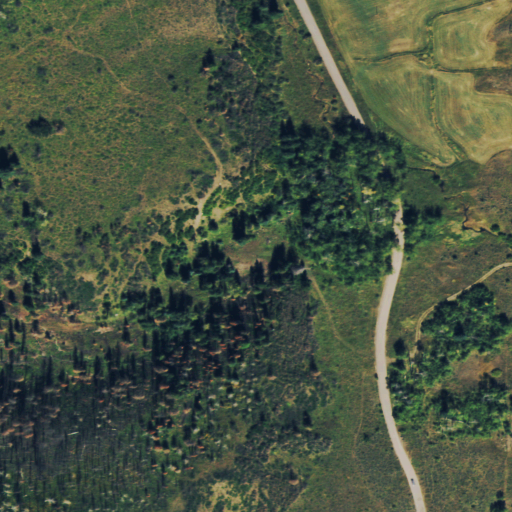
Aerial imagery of valley in Colorado named Langlas Draw containing shrub, deciduous forest, pasture, and grassland